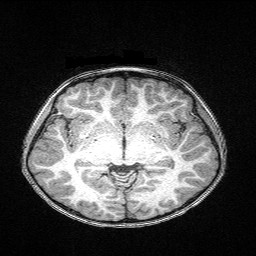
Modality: T1w
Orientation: coronal